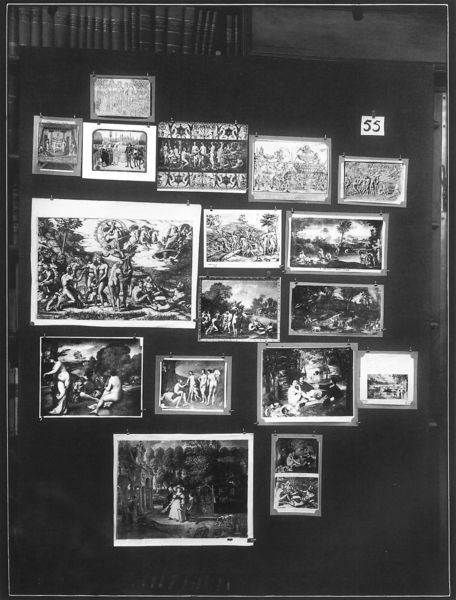
Titel: Mnemosyne (Bilderatlas, Fotos der Tafeln)
Künstler: Aby Warburg
Institution: London, The Warburg Institute Archive ©
Schlagwörter: gemälde, nackt, weiß, akte, bäume, frauen, menschen, grau, männer, schwarz, zeichnung, ornament, regal, wand, rahmen, bild, natur, kirche, wald, garten, bilder, bücher, fotos, tafel, grazien, monet, collage, foto, hängen, buch, schwarz-weiß, viele, ausstellung, seiten, museum, stiche, szenen, nummer, anordnung, zeichnungen, pathos, pathosformel, aushang, atlas, fotografien, postkarten, bilde, warburg, zusammenstellung, aby warburg, aby, mnemosyne, reproduktionen, mnemosyneatlas, händen, 55, fotografiern